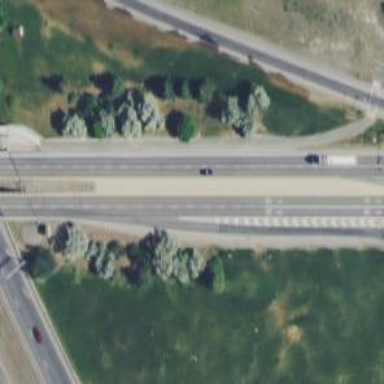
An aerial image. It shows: This image shows trunk highway that functions as expressway.